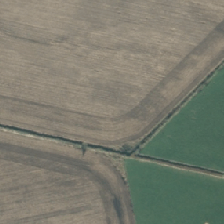
Land cover: shortrotation_cropland